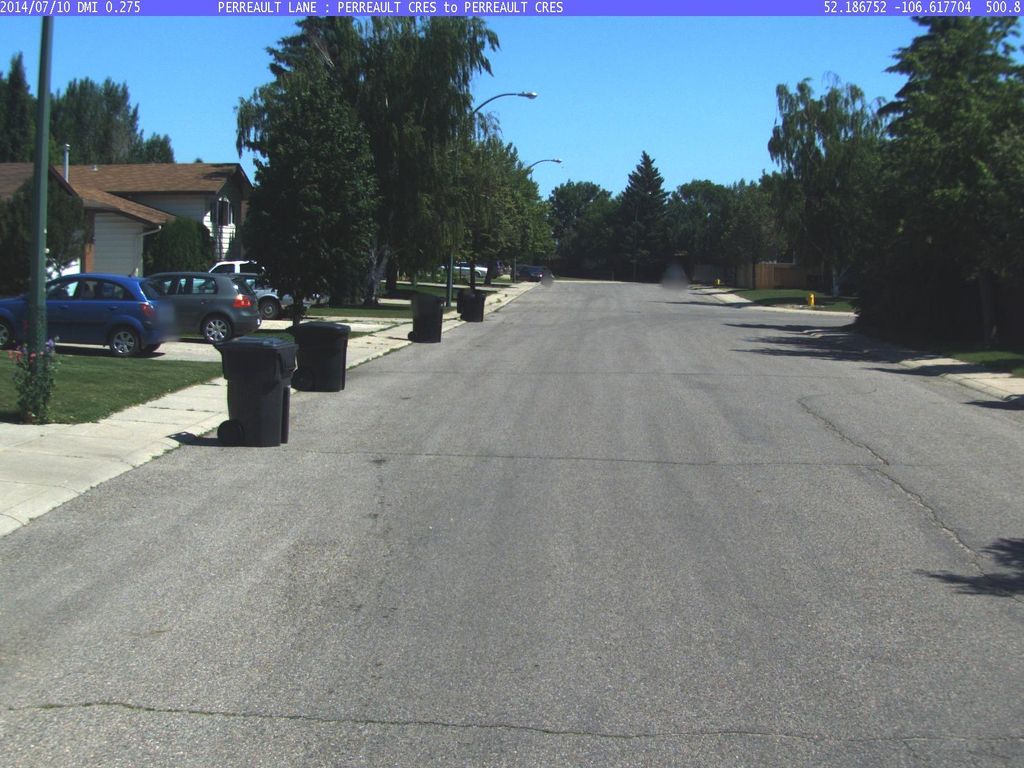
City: saskatoon